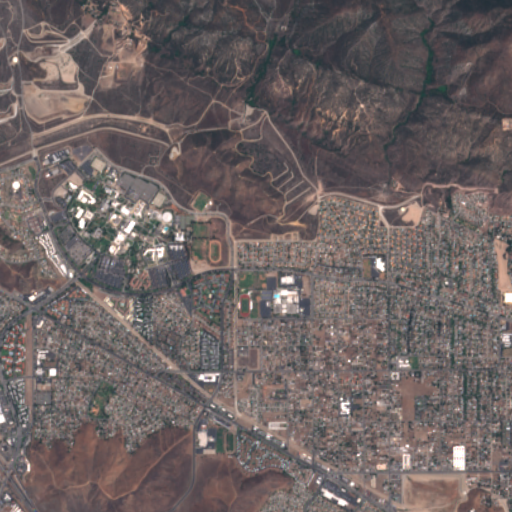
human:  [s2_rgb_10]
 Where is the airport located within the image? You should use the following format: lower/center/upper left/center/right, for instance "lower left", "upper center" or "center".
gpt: The airport is located in the upper left of the image.
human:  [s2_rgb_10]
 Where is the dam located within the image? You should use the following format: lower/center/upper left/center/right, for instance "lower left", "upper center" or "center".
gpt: The dam is located in the upper left of the image.
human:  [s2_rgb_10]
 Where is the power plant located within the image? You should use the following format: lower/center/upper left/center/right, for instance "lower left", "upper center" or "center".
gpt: The power plant is located in the center left of the image.
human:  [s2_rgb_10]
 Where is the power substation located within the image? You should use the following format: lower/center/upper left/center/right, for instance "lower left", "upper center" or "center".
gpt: The power substation is located in the lower left of the image.
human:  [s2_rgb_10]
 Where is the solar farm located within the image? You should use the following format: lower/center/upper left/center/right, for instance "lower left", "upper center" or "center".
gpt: The solar farm is located in the upper left of the image.
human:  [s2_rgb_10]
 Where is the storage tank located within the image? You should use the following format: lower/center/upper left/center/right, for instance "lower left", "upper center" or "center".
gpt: The storage tank is located in the center left of the image.
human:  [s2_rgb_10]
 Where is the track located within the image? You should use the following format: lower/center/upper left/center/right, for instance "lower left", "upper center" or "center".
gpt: The track is located in the lower center of the image.
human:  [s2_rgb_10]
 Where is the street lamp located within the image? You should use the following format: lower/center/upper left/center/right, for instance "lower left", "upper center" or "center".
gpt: The street lamp is located in the center left of the image.
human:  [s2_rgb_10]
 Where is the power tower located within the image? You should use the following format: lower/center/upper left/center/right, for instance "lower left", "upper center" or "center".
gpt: There is no power tower in the image.